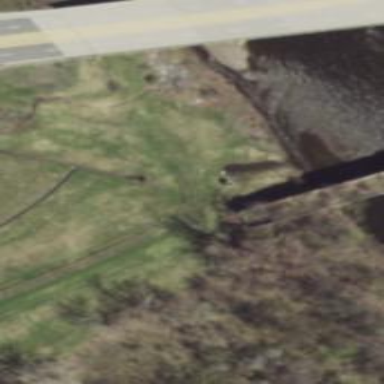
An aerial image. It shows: Abandoned railway bridge.